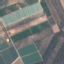
Label: PermanentCrop